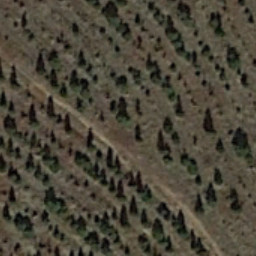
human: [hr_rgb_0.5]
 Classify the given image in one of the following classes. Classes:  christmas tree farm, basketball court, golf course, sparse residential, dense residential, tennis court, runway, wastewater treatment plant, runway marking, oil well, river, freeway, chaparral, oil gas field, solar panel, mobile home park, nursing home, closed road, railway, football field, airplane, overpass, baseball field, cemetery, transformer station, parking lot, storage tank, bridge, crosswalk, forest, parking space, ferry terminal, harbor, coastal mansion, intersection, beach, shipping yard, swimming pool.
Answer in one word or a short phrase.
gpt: christmas tree farm